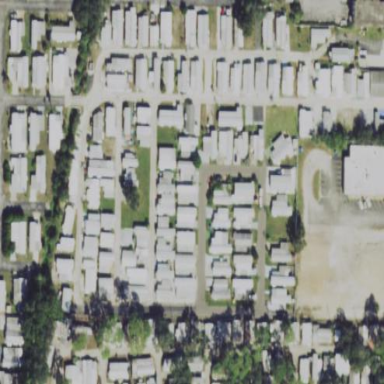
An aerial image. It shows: Residential area known as trailer park.